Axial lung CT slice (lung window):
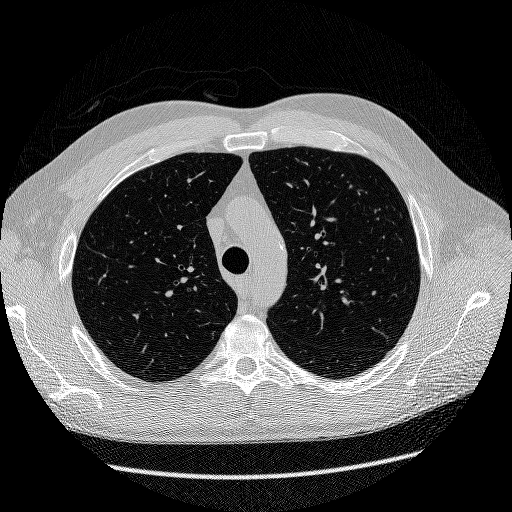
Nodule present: no